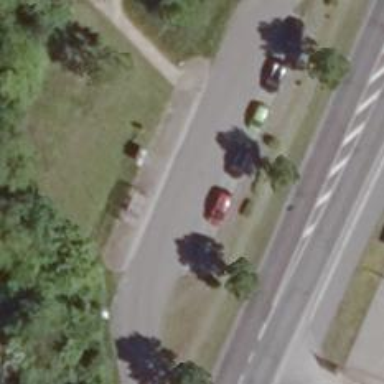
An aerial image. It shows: Public transport stop position.